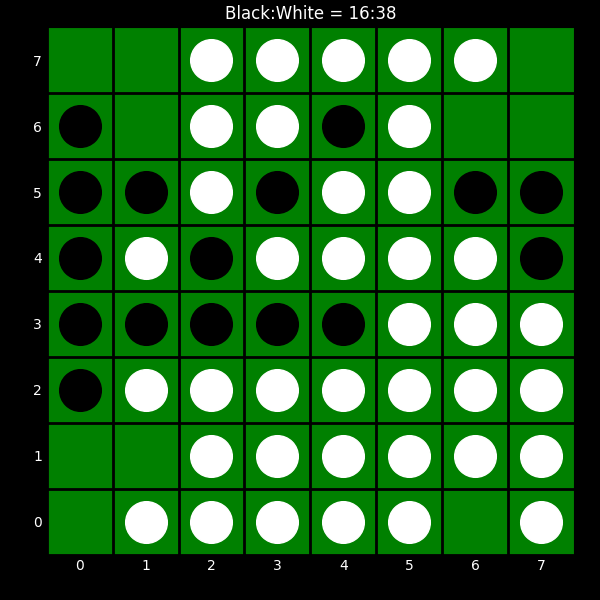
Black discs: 16
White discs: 38